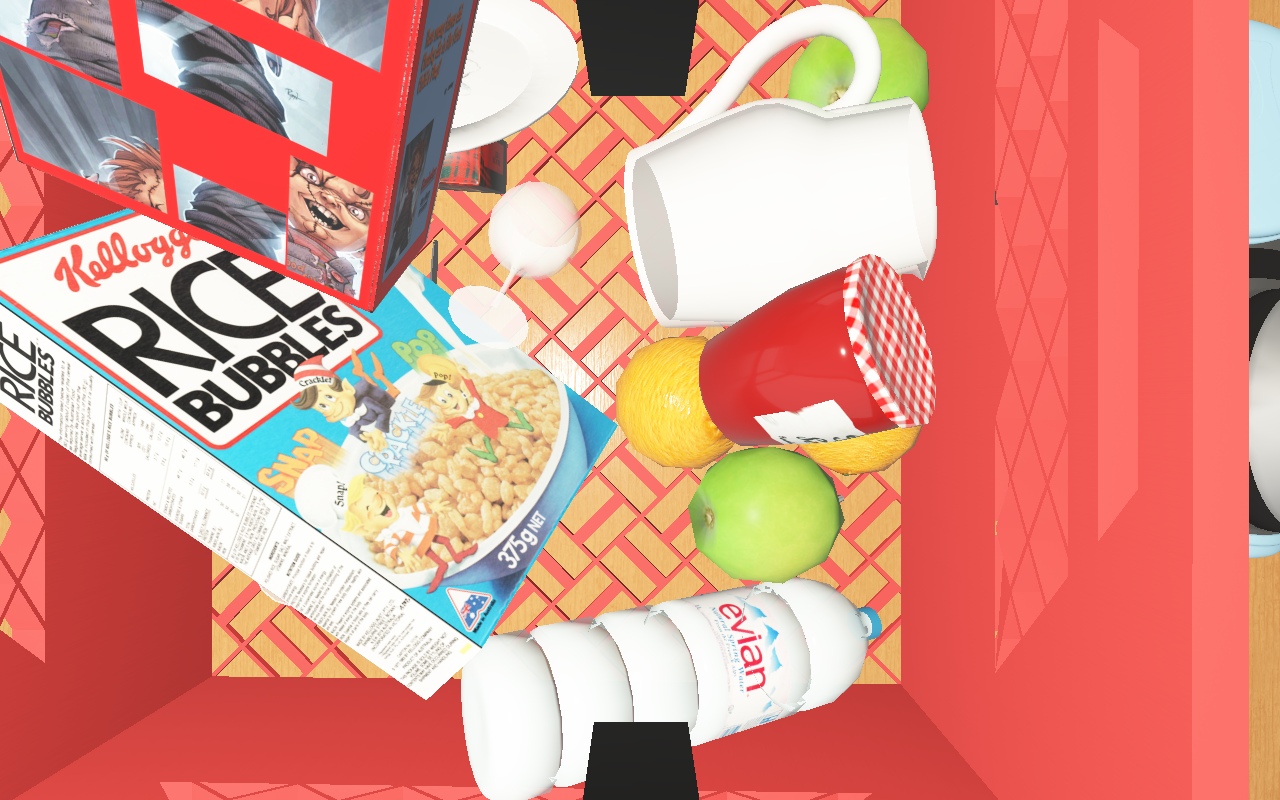
Objects in the scene:
carafe
water bottle
apple
apple
orange
orange
plate
wineglass
honey jar
cereal box
biscuit box